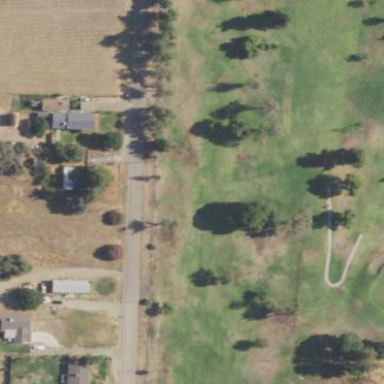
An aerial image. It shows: Rough area on grassy golf course.